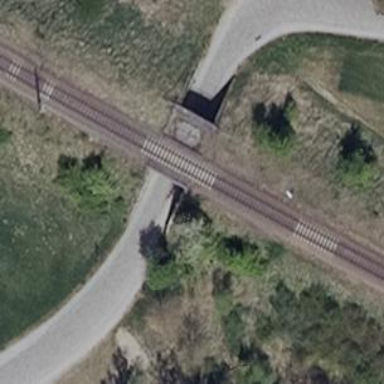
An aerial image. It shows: Bridge over electrified railway with contact lines.